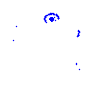
Particle: electron